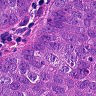
Metastatic tissue present: yes